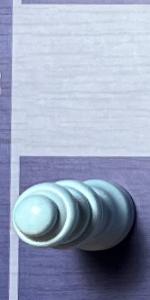
Label: Queen_White